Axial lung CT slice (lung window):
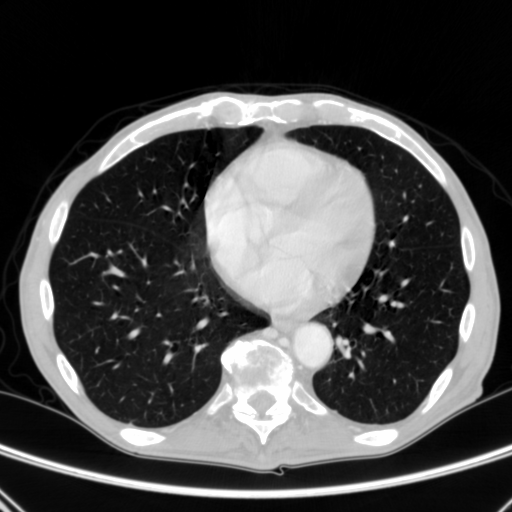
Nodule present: no